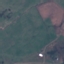
Label: Pasture